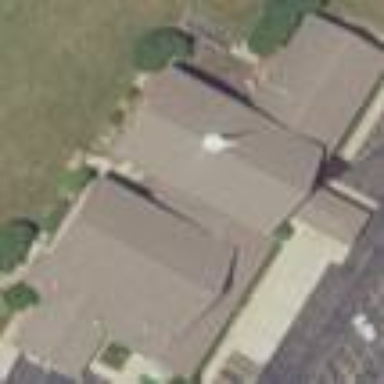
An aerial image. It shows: Beautiful church building.